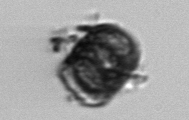
Label: Paralia_sulcata